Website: home-depot
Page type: billing-address
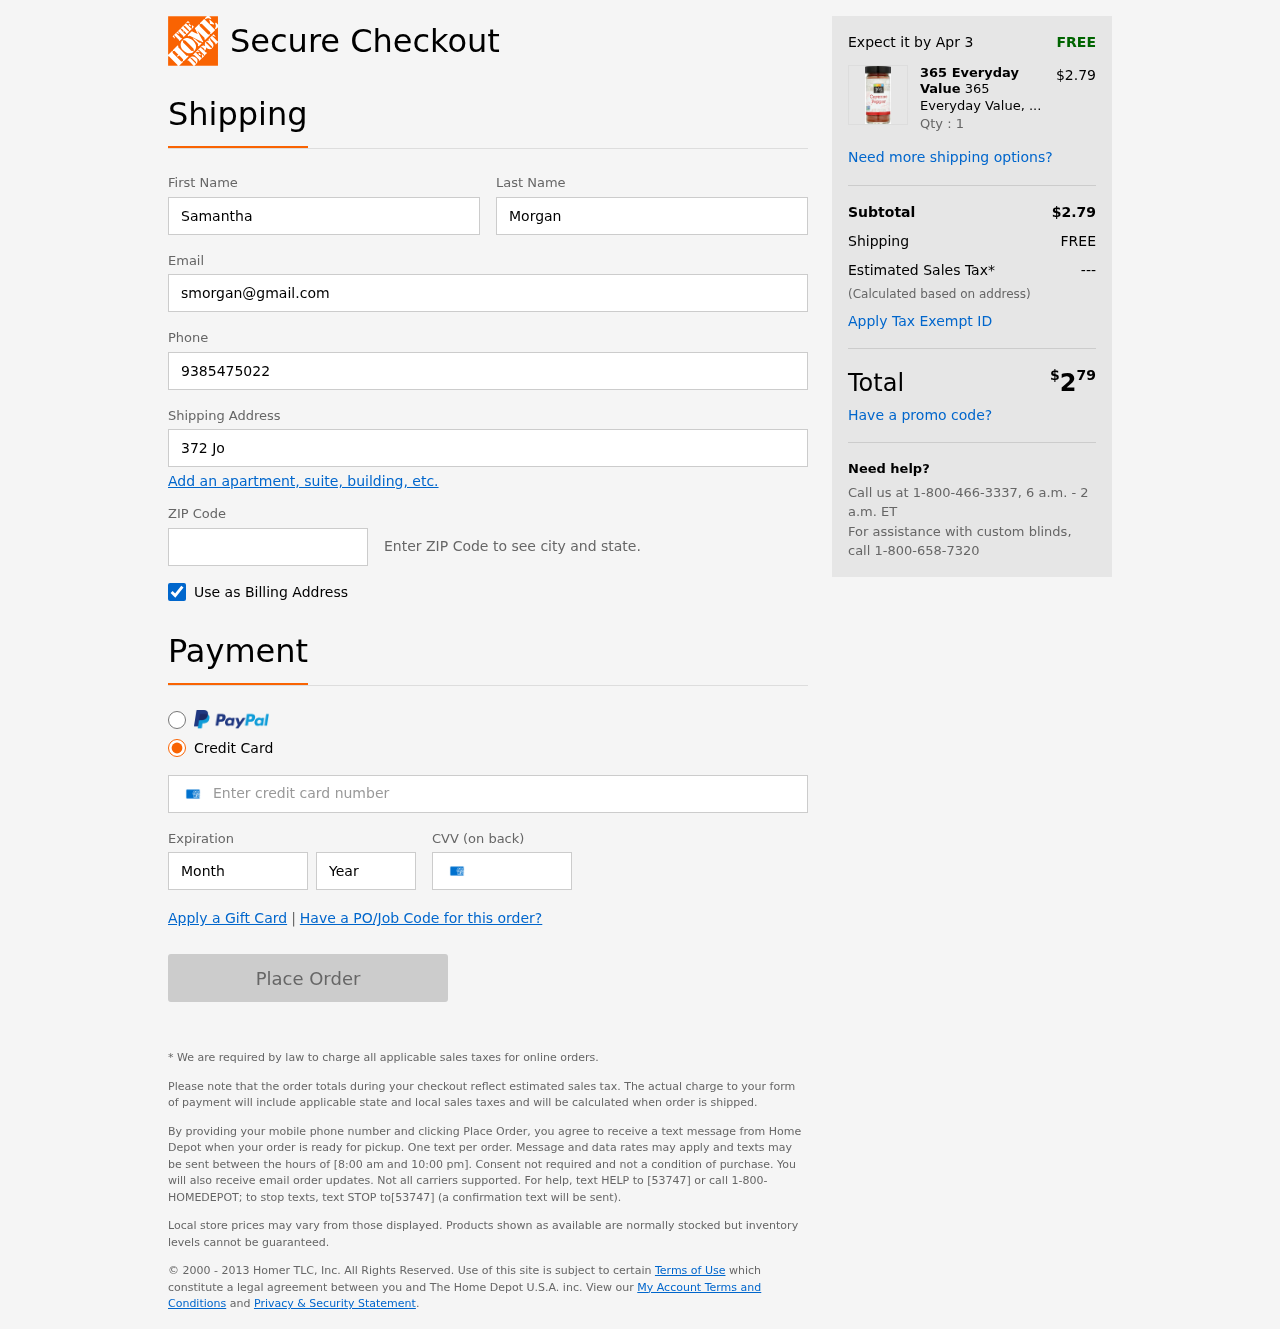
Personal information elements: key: PII_FIRSTNAME
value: Samantha
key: PII_LASTNAME
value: Morgan
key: PII_EMAIL
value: smorgan@gmail.com
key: PII_PHONE
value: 9385475022
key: PII_STREET
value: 372 Jones Mission Apt. 675
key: PII_POSTCODE
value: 98017
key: PII_CARD_NUMBER
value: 3425 5849 2455 260
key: PII_CARD_EXPIRY_MONTH
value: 02
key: PII_CARD_CVV
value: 2739
Product elements: key: PRODUCT1_BRAND
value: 365 Everyday Value
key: PRODUCT1_NAME
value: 365 Everyday Value, Cayenne Pepper, 1.76 oz
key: PRODUCT1_PRICE
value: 2.79
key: PRODUCT1_QUANTITY
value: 1
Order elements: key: ORDER_DELIVERY_DATE
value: Apr 3
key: ORDER_SUBTOTAL
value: $2.79
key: ORDER_SHIPPING_COST
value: FREE
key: ORDER_TAX
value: ---
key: ORDER_TOTAL2
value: $279